Interaction volume radius: 10 \u00c5
Interaction volume height: 10 \u00c5
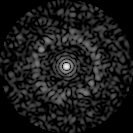
Disorder parameter: 0.8164